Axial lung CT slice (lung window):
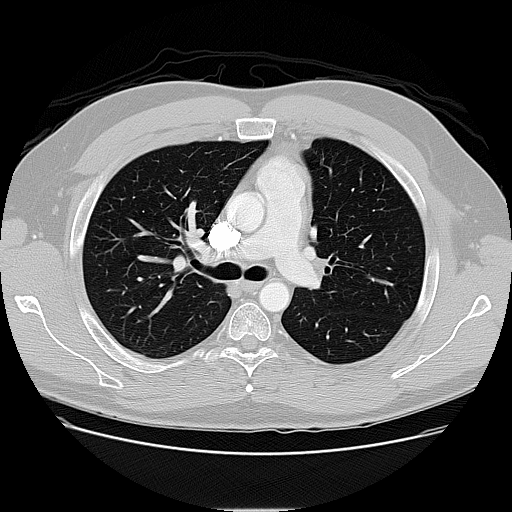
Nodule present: no